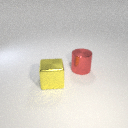
large red metal cylinder to the right of large yellow metal cube